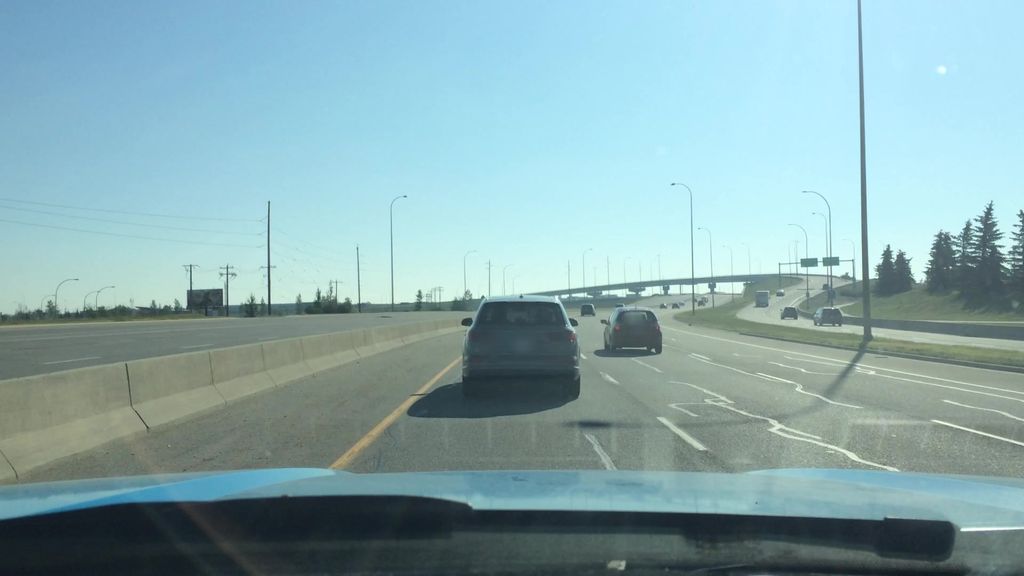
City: calgary